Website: walmart
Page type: payment
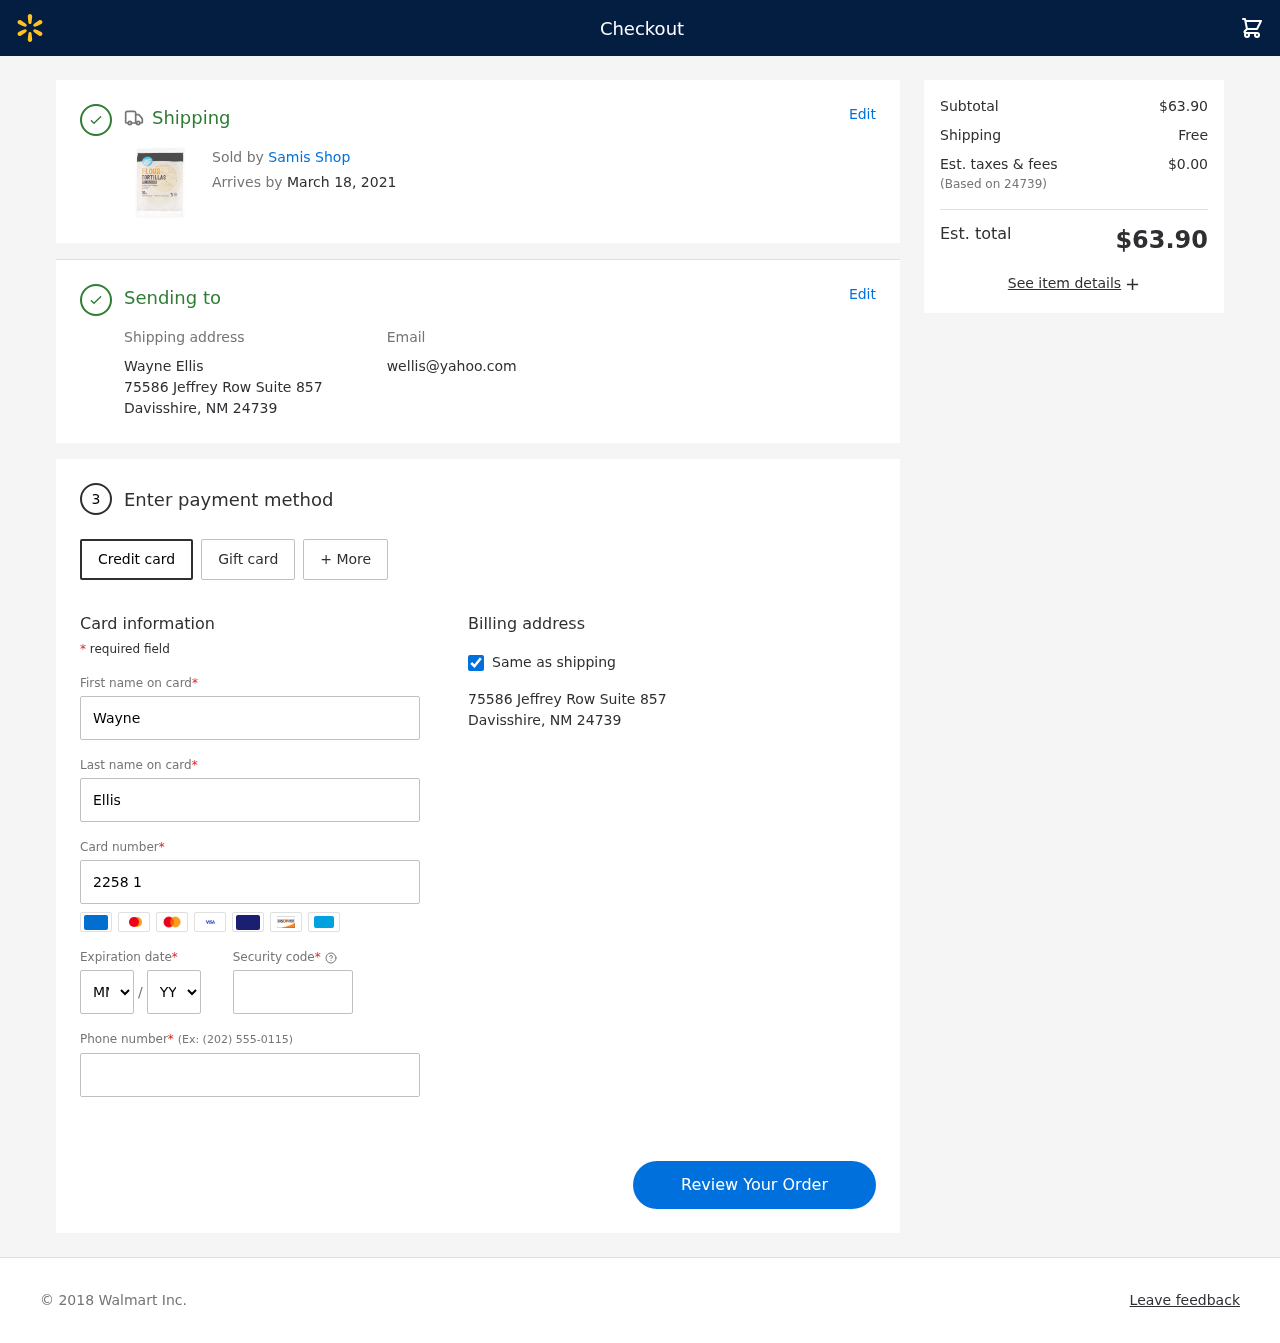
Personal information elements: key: PII_CARD_CVV
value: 852
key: PII_CARD_EXPIRY_MONTH
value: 06
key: PII_CARD_EXPIRY_YEAR
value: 29
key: PII_CARD_NUMBER
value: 2258 1672 9057 2371
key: PII_CITY_STATE_ZIP
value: Davisshire, NM 24739
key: PII_EMAIL
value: wellis@yahoo.com
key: PII_FIRSTNAME
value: Wayne
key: PII_FULLNAME
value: Wayne Ellis
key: PII_LASTNAME
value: Ellis
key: PII_PHONE
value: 9073081897
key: PII_POSTCODE
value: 24739
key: PII_STREET
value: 75586 Jeffrey Row Suite 857
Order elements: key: ORDER_DELIVERY_DATE
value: March 18, 2021
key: ORDER_SUBTOTAL
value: $63.90
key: ORDER_SHIPPING_COST
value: Free
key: ORDER_TAX
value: $0.00
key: ORDER_TOTAL
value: $63.90